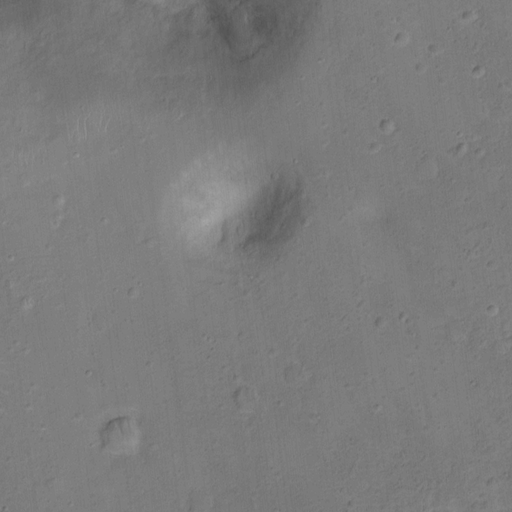
Classes present: Background